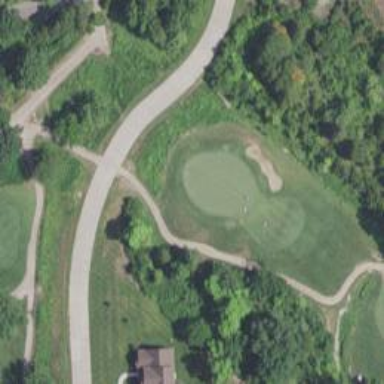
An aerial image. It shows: Golf hole.